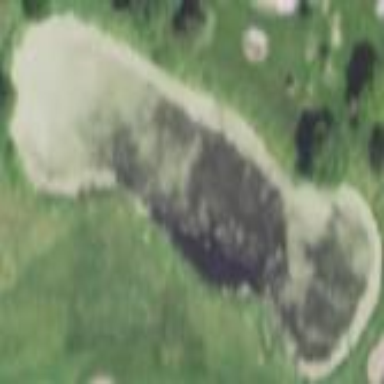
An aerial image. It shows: Water hazard in golf course. The hazard is natural water feature.